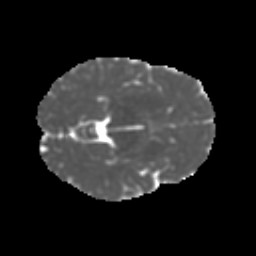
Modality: MD
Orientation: axial
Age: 10
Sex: female
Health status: ill
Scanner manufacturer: ge
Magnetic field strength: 3 T
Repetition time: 6.752 s
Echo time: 0.079 s